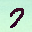
Label: 7